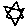
Label: star